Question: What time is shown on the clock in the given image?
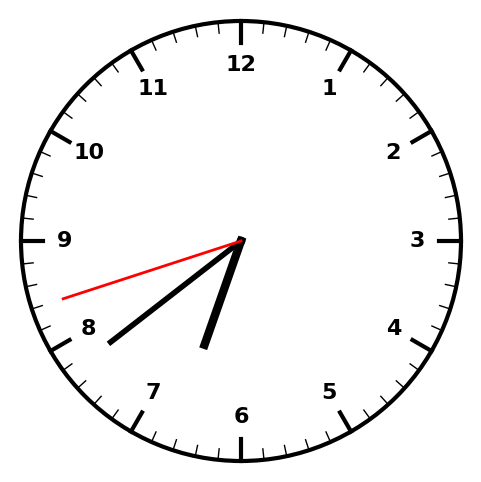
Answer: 06:38:42